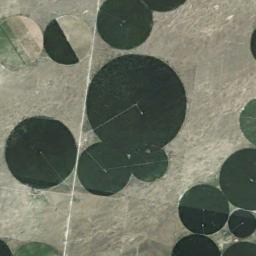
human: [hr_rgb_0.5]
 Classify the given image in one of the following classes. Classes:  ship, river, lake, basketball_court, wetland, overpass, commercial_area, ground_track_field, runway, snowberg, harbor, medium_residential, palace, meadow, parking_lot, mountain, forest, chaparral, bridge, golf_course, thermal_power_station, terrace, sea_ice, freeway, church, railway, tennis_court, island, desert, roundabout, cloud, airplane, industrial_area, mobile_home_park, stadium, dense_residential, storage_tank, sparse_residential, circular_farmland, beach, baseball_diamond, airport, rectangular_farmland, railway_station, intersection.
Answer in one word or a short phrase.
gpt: circular_farmland